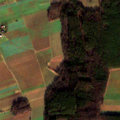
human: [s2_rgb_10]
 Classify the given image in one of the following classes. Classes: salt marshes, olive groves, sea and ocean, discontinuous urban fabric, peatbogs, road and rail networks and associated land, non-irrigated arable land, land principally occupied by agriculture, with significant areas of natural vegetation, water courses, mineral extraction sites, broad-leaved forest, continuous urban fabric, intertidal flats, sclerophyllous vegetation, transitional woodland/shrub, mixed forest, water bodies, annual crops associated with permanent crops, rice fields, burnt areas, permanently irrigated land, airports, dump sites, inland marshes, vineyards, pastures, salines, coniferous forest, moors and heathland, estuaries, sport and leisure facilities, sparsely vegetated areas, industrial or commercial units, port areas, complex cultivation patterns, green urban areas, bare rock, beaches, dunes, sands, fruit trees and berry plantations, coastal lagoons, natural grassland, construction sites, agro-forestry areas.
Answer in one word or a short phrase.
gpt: discontinuous urban fabric, non-irrigated arable land, broad-leaved forest, mixed forest